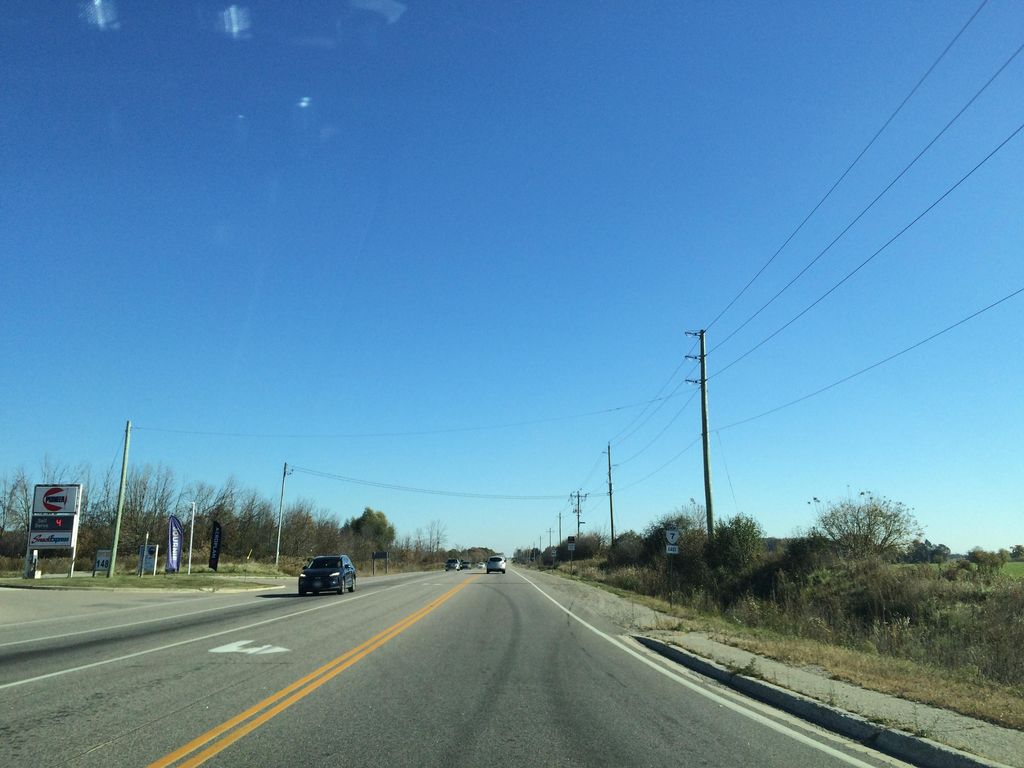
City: kitchener-waterloo